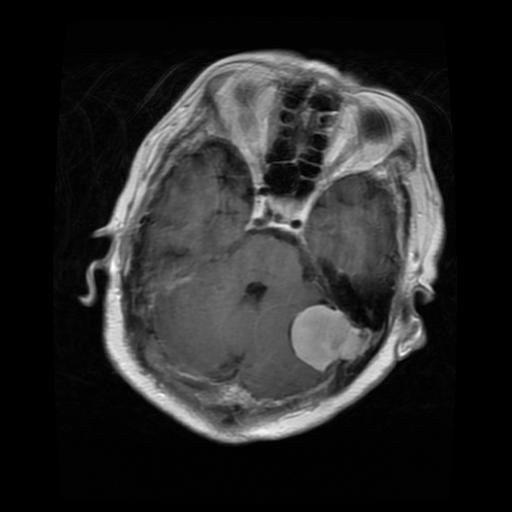
Label: meningioma